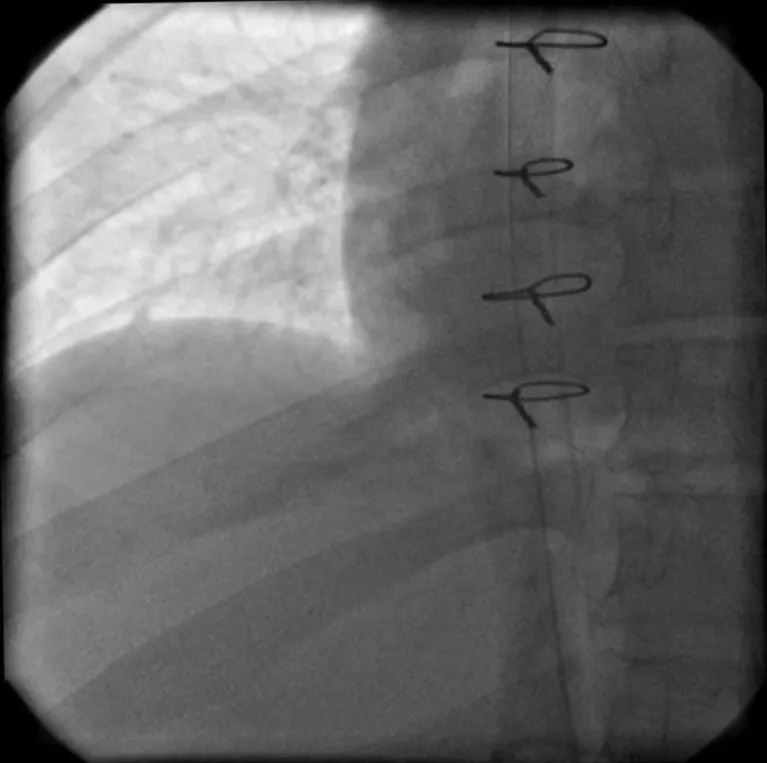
Vena cavography shows patency of supra hepatic vein and right atrium.
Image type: radiology (x_ray)